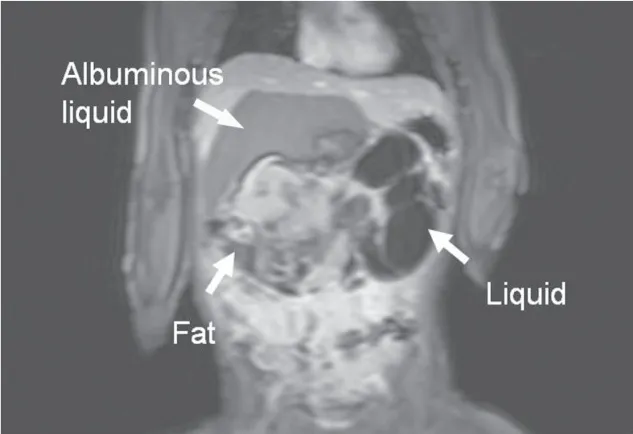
Solid:cystic teratoma containing different types of tissue like fat, albuminous liquid and other solid parts (MRI, T1-gradient echo sequence, coronal).
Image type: radiology (mri)